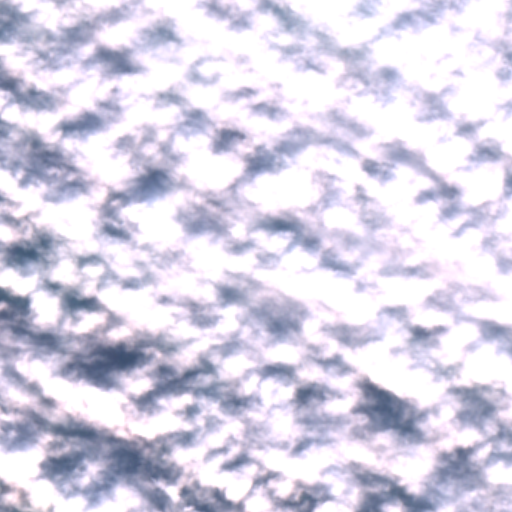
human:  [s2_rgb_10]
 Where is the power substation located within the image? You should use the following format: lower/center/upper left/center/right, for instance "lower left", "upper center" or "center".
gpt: The power substation is located in the upper center of the image.
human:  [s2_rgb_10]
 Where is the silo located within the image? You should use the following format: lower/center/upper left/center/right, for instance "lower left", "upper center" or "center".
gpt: The silo is located in the lower center of the image.
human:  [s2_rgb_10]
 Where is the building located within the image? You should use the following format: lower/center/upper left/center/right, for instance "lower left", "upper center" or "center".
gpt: There is no building in the image.